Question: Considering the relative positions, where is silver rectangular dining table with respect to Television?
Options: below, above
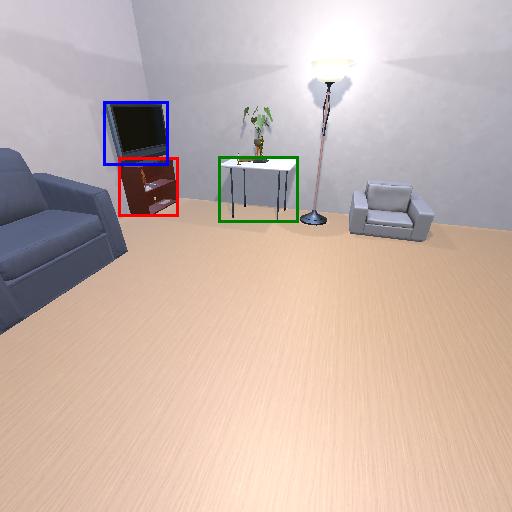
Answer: below